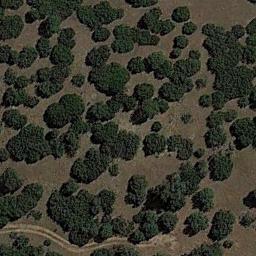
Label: chaparral